Question: I'm really interested on how facebook loads only content when someone else has posted something. The only thing that I can think of is using something like the one below to constantly update the page without reloading the page.
'''
setInterval(ajax_stuff, 1000);
'''
I was watching the console and indeed the request occurs and another new content is added to the page.

I want to be enlightened on how is this done. It would really be awesome if I can use this on a project. I mean doing setInterval every second really consumes much resource. Making a request only when its needed would be the best way to do things. Specifically I want to use it on this project:
<URL>
It's basically just a chat box, currently it still uses the setInterval(). I want to update only the content when someone else on the chat session has actually entered something.
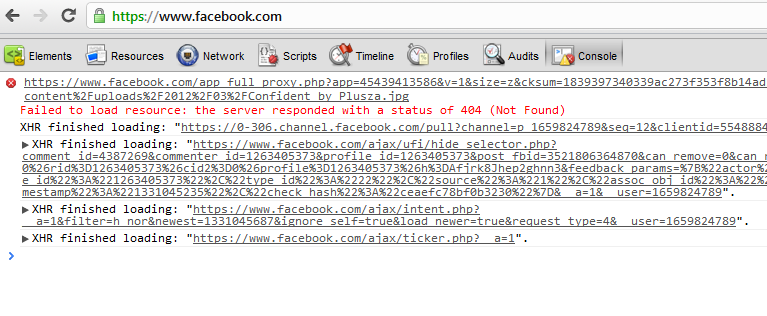
Answer: I cannot speak directly to how FaceBook does this, but in general, you should be looking at WebSockets.
allow the JavaScript on your page to maintain an open connection with a server whereby you can push data out in near-realtime to all of the clients connected to the server.
Take a look at <URL>
Also, google Web Sockets.